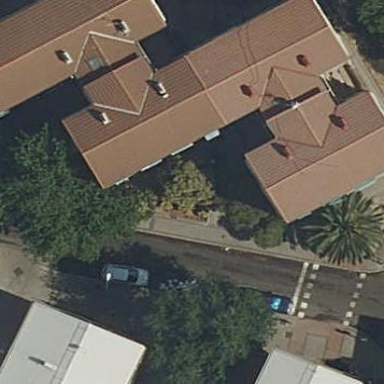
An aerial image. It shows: Hipped roof on apartment building.